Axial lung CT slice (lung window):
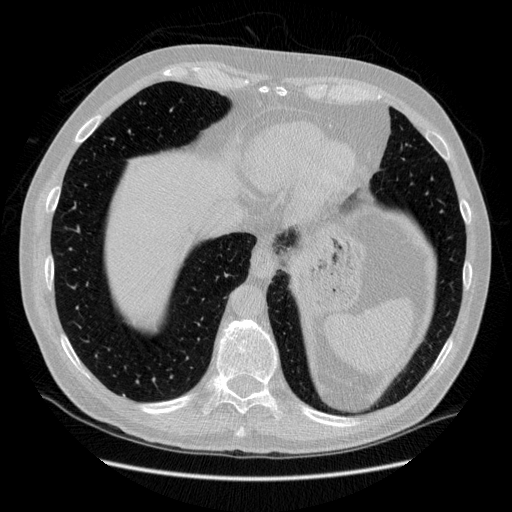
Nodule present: no